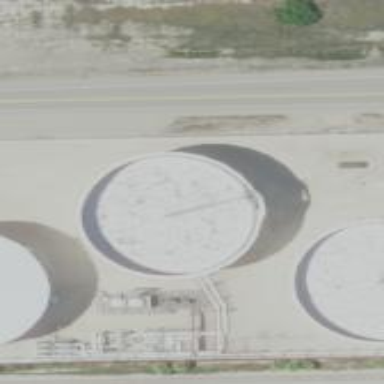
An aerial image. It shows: Storage tank which is man-made and housed in building.